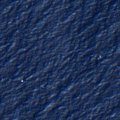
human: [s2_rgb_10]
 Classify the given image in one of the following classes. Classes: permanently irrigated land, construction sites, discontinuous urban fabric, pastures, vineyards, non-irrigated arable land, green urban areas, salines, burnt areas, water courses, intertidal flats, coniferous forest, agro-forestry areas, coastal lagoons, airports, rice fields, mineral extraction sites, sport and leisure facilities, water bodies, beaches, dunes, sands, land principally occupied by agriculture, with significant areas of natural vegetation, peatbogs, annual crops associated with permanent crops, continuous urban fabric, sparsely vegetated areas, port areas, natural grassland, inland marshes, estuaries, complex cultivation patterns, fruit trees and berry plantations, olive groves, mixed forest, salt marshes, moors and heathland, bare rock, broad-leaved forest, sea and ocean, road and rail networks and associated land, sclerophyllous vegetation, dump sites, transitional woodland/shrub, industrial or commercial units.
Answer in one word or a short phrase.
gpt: sea and ocean